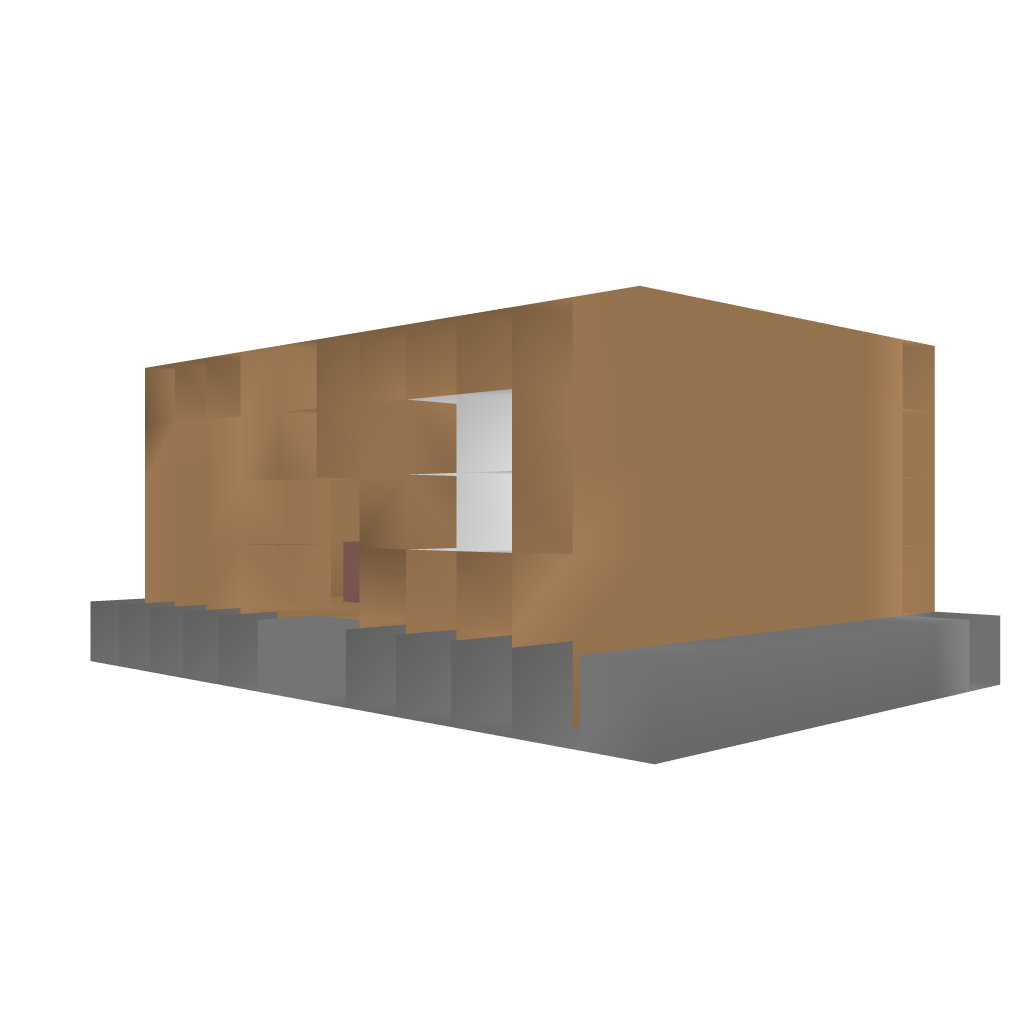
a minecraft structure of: Schoolhouse cube wooden house no roof